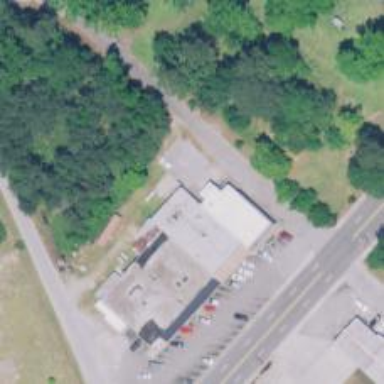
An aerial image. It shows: Post office.